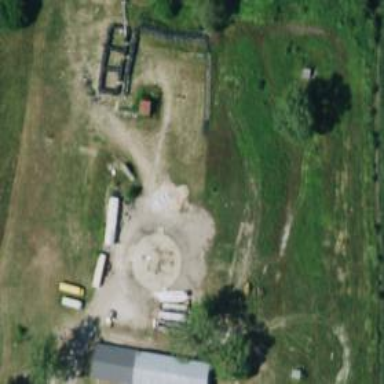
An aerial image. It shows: Sports center for shooting activities and events venue for family and seniors.